RGB frame:
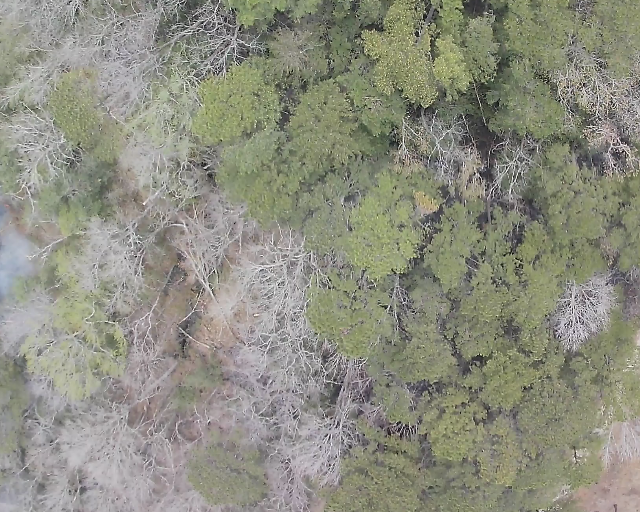
Thermal frame:
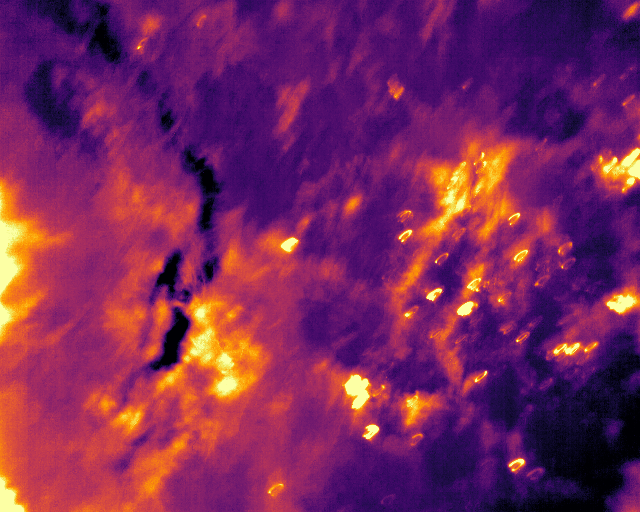
Captured: 2026-02-26 03:06:50
Pixels at or above 80 °C: 44 (fraction of frame: 0.0001343)